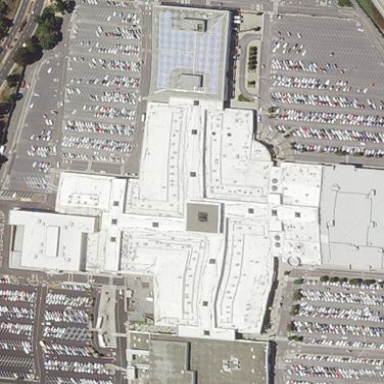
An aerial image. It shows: Retail area.